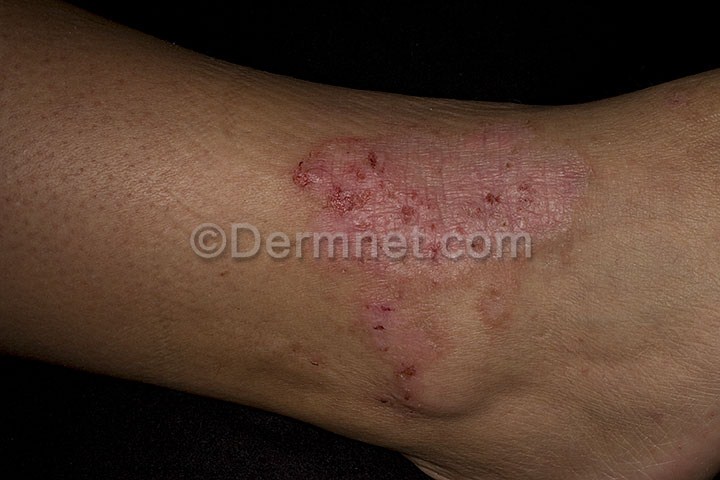
Disease: Eczema Photos